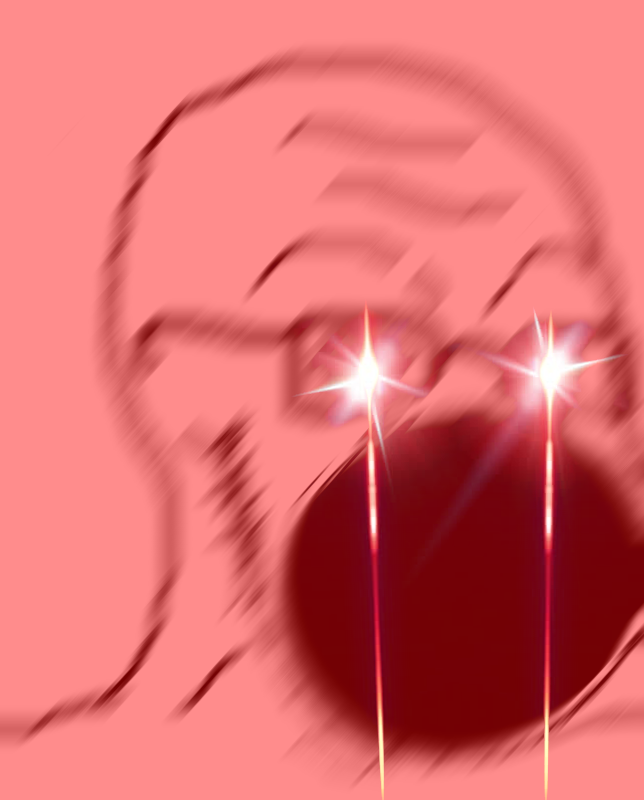
Label: 5_Wojak_with_Background